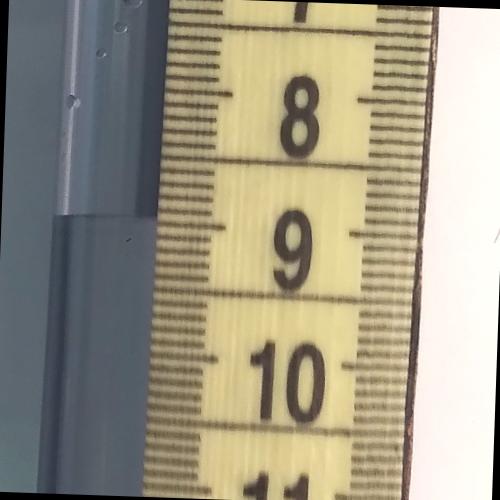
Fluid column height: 9.0 cm